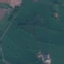
Land use / land cover: Pasture